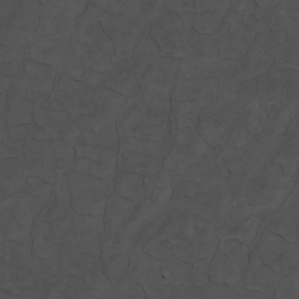
Label: non_frost